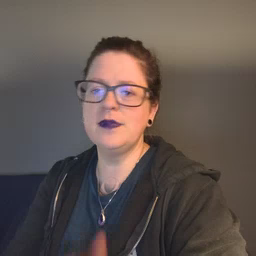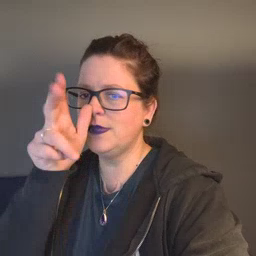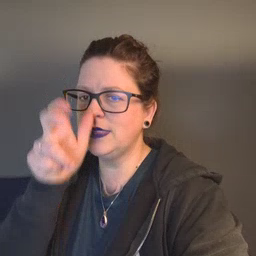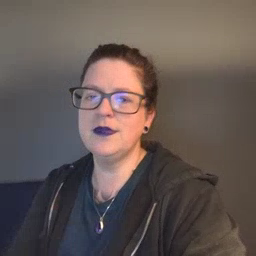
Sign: bug